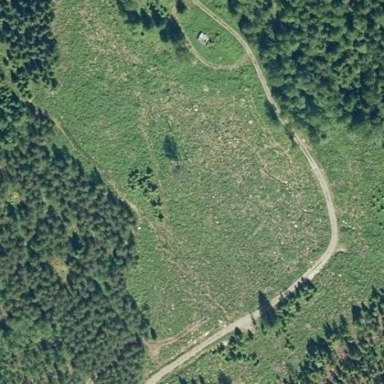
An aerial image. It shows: Clearcut area with scrub vegetation.